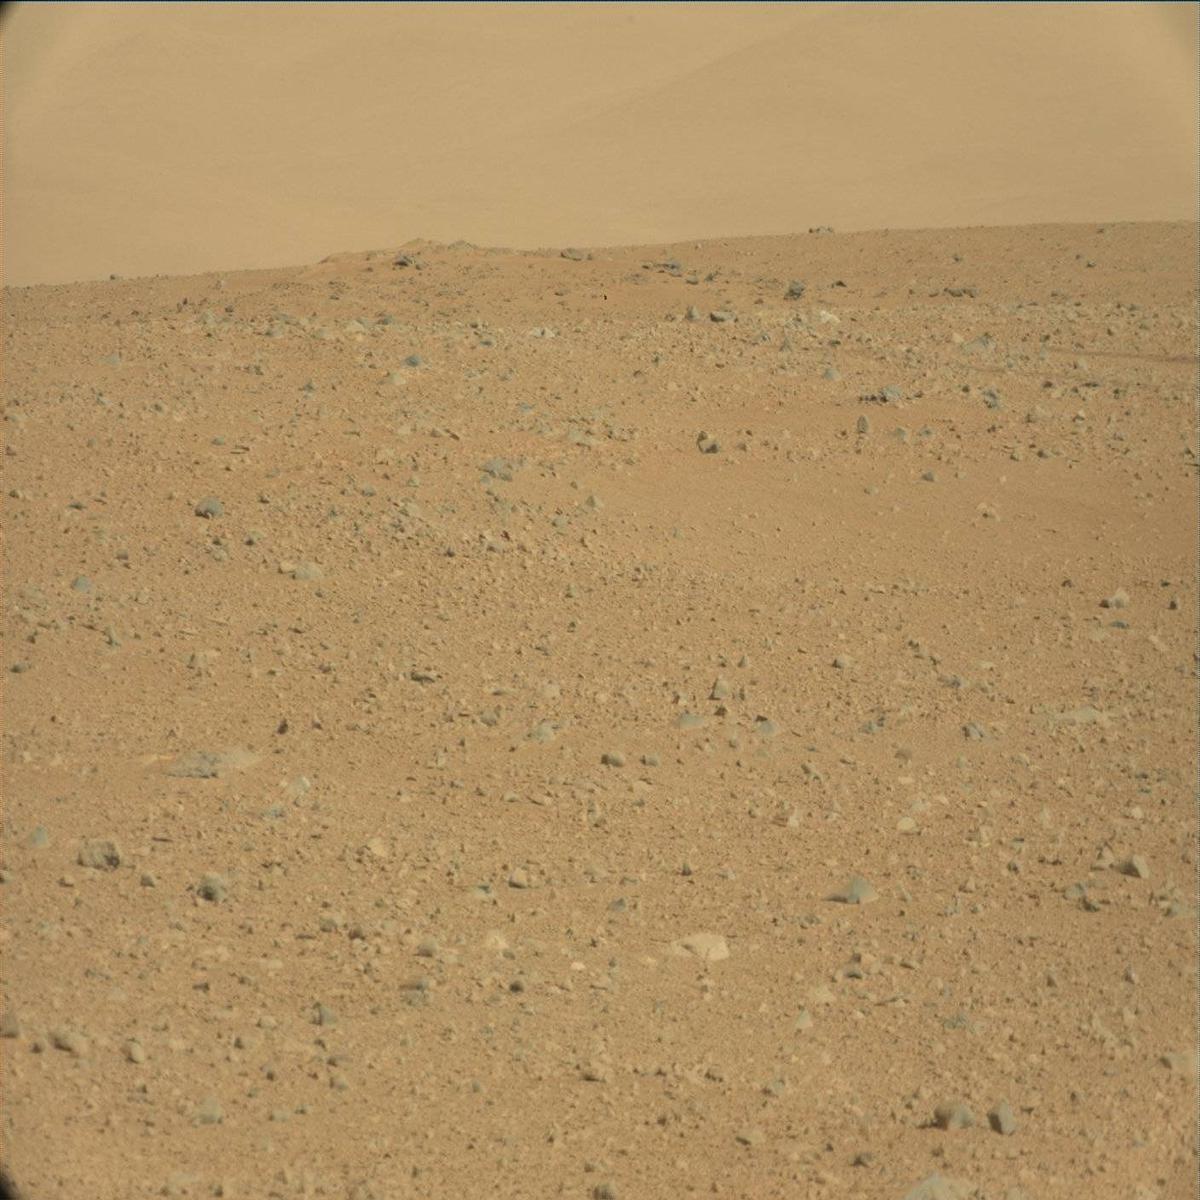
Terrain classes present: Bedrock, Ridge, Rock, Sand / Soil